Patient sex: M
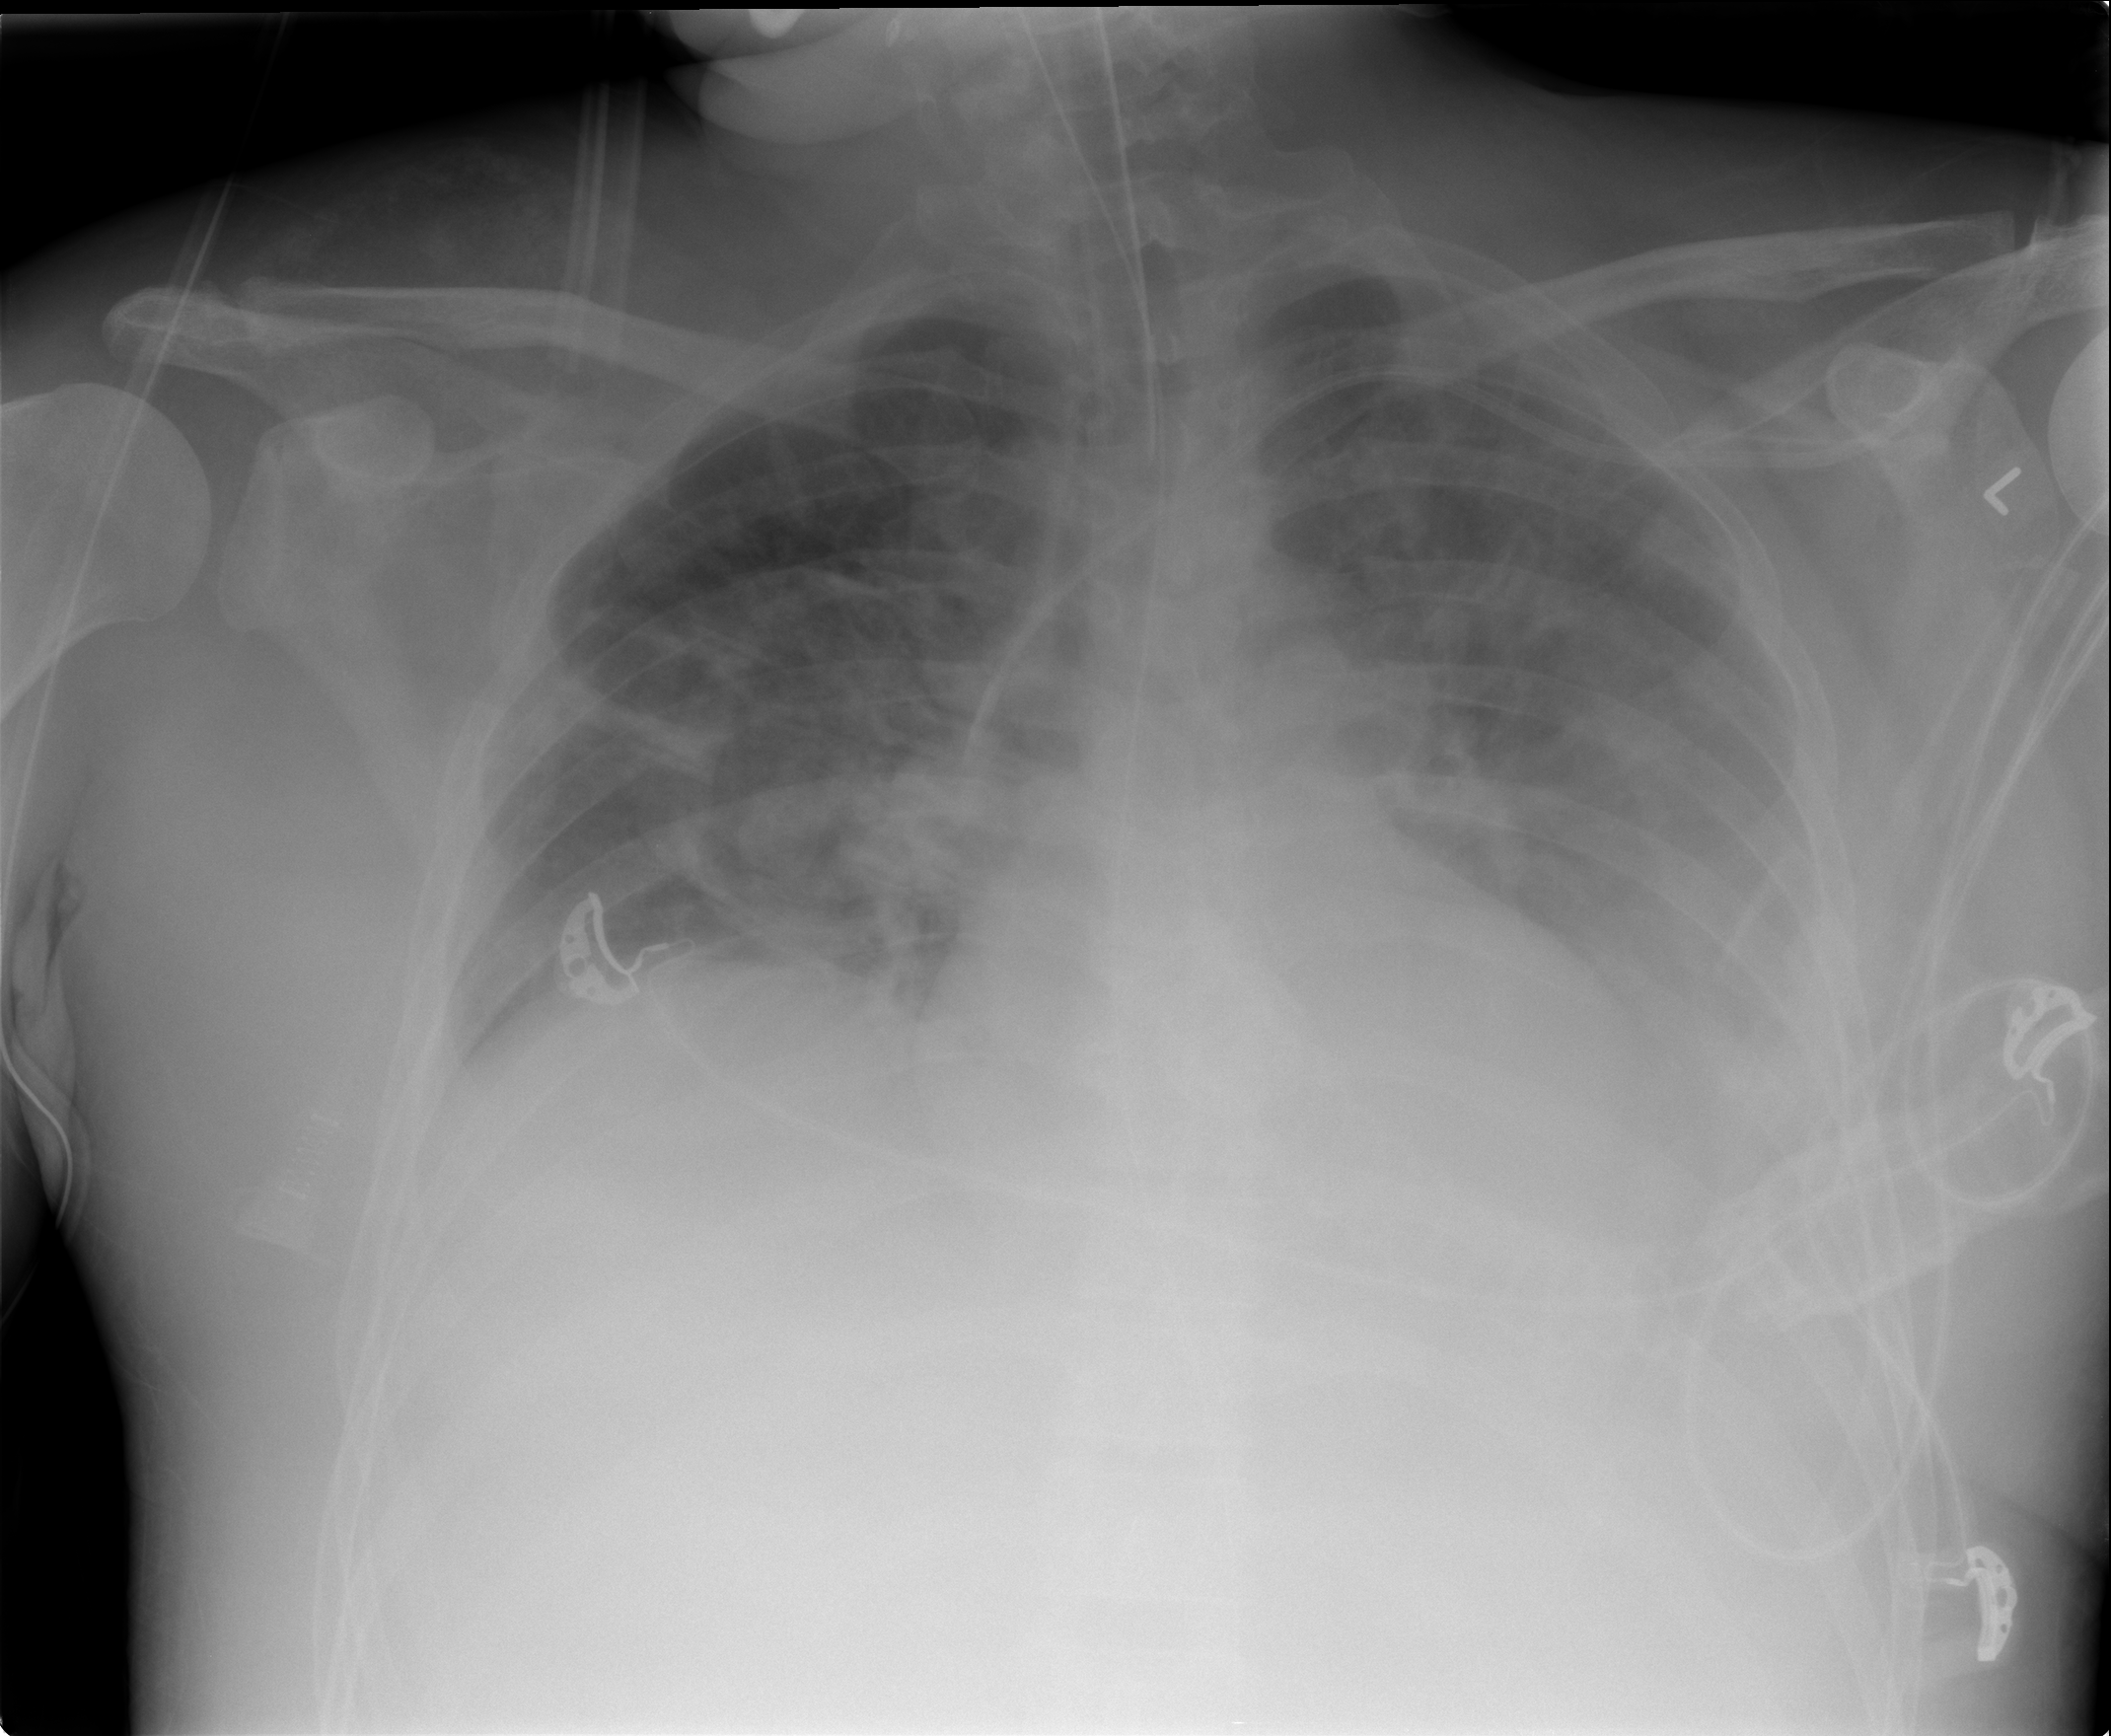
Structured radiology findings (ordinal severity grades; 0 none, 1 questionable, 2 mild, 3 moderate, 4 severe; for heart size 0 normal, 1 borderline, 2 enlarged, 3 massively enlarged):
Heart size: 0
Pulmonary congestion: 2
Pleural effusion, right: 2
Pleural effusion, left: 3
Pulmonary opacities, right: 2
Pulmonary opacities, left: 2
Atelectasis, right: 2
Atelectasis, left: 2